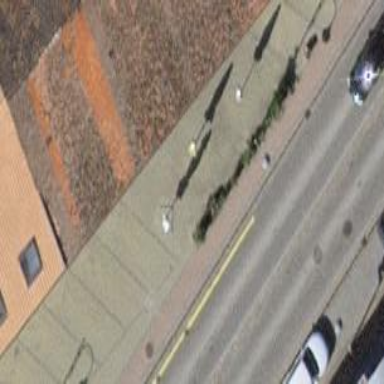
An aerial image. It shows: Footway area.